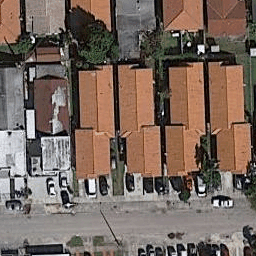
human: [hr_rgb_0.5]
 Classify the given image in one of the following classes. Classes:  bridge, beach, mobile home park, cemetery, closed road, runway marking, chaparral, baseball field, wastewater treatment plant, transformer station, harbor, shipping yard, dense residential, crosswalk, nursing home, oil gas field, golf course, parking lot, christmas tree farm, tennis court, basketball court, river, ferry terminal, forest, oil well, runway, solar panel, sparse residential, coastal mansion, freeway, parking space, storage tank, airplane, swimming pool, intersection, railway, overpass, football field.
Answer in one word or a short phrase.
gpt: dense residential